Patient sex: F
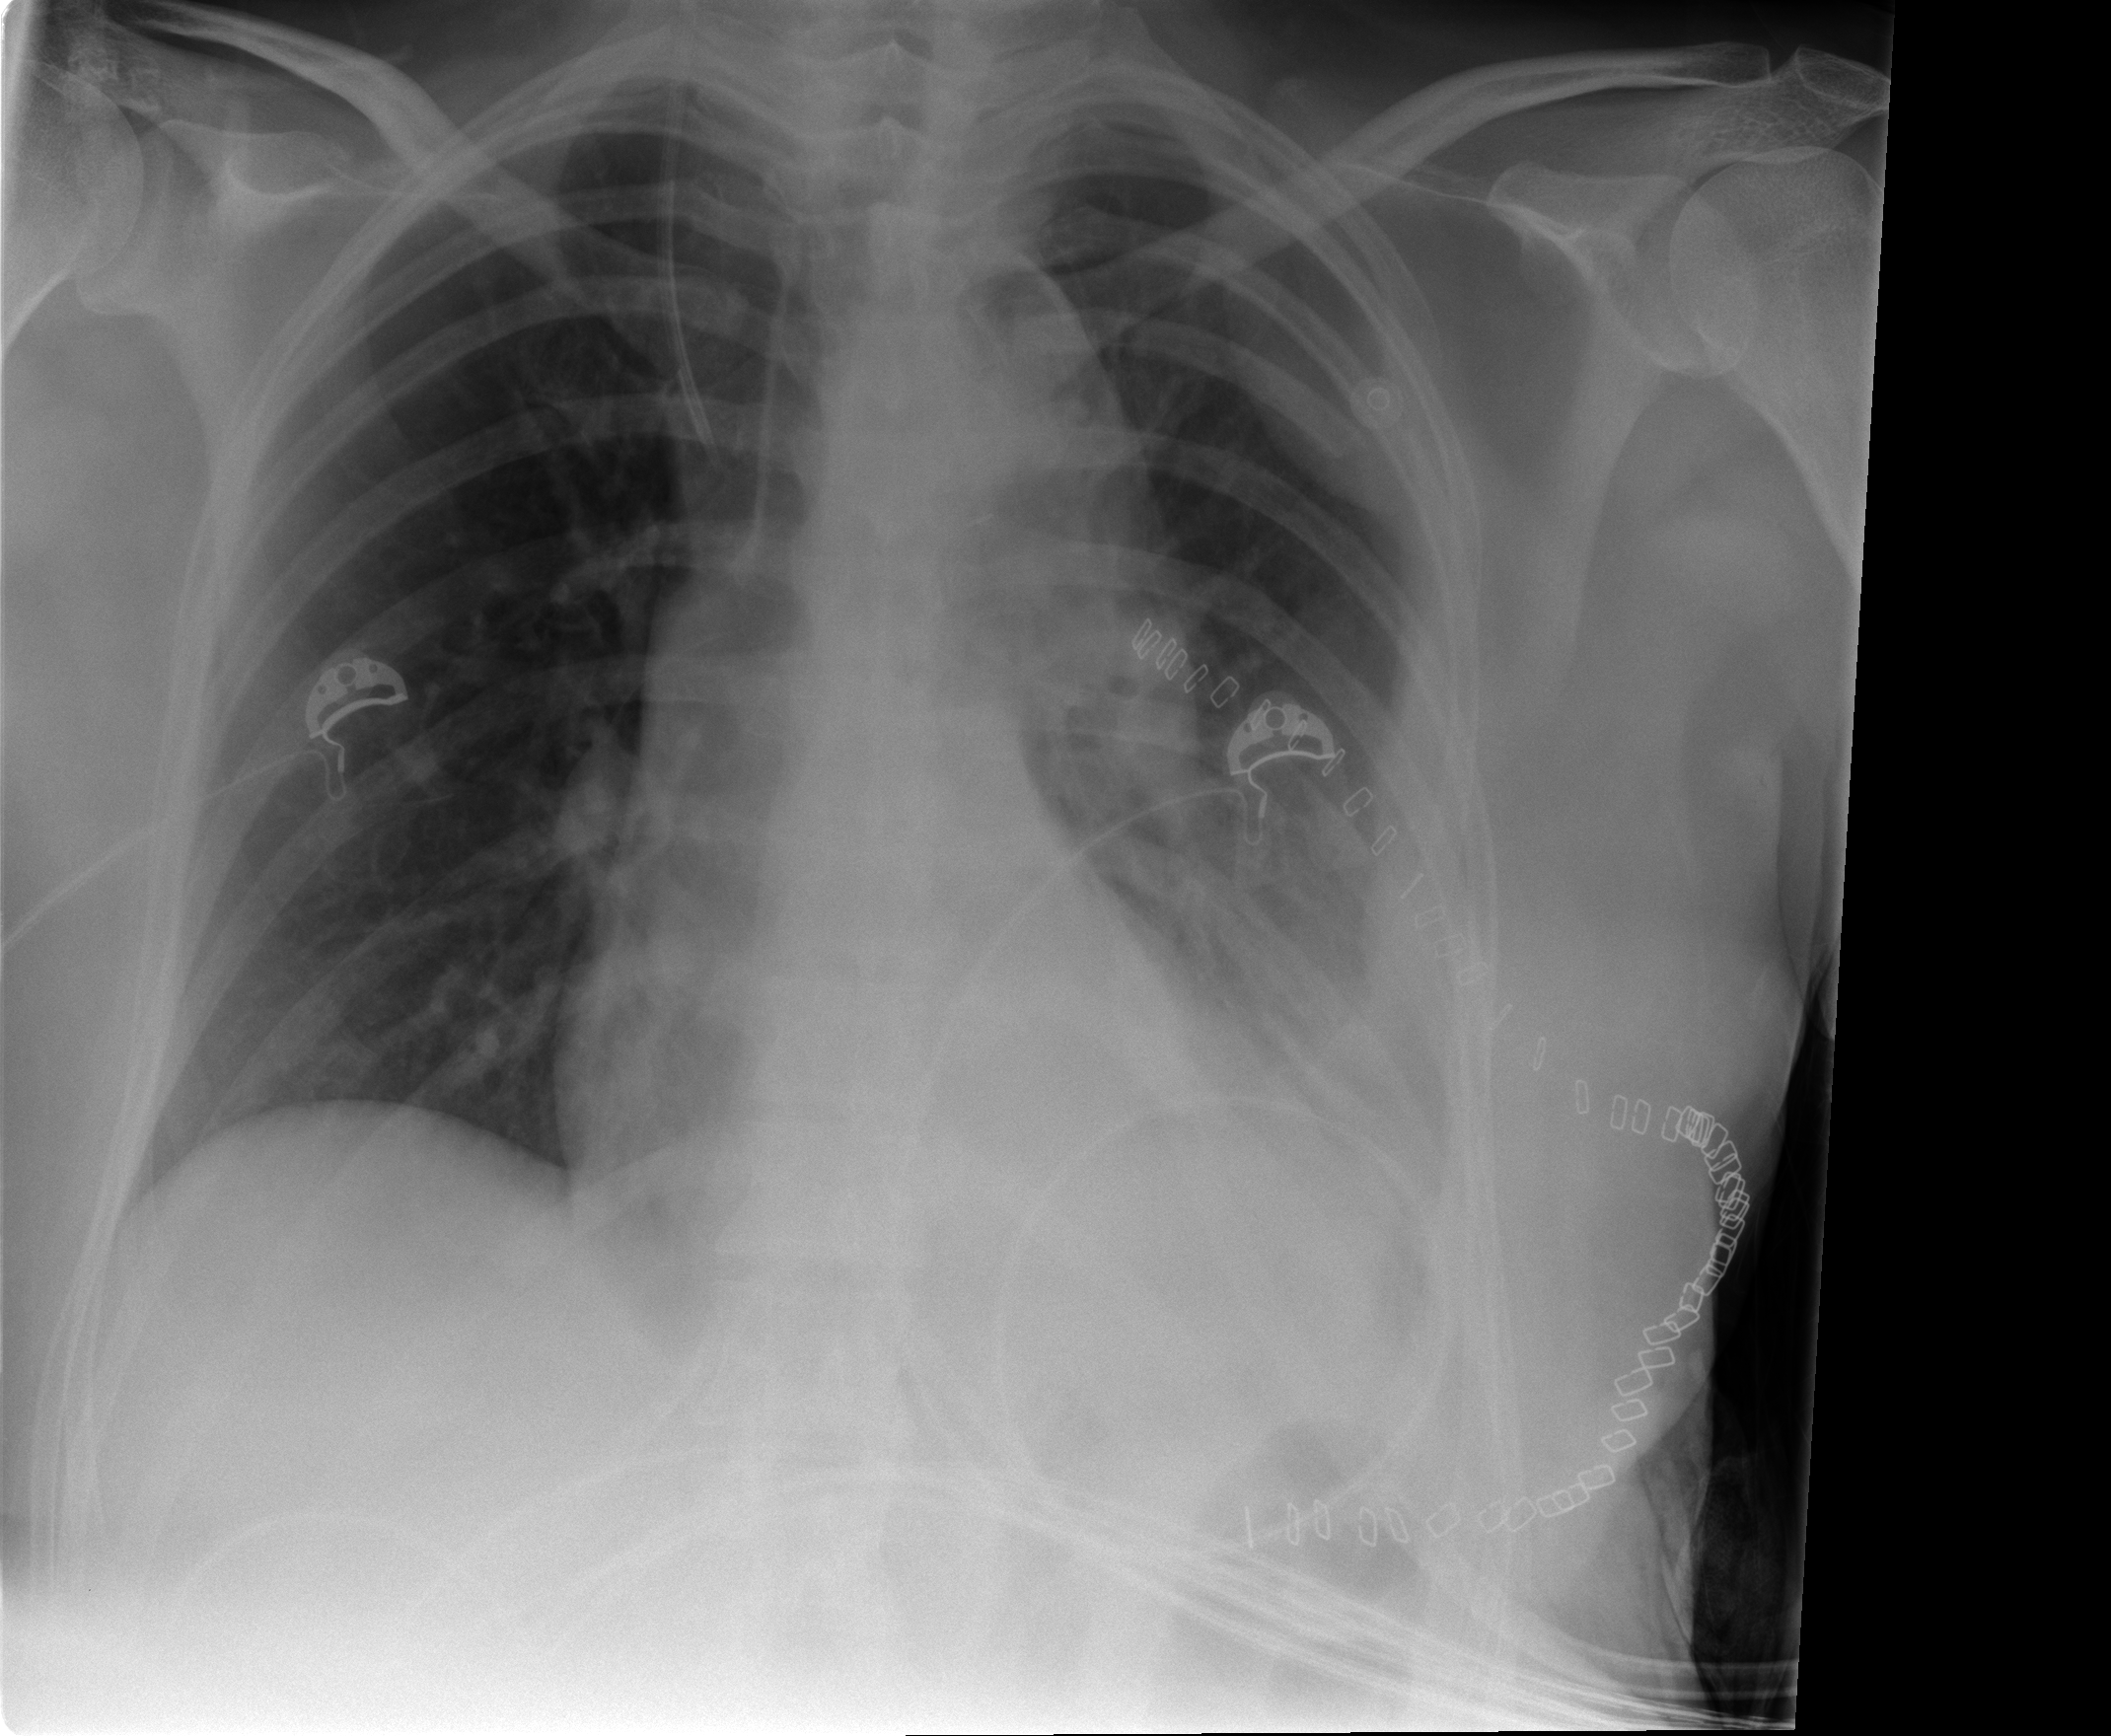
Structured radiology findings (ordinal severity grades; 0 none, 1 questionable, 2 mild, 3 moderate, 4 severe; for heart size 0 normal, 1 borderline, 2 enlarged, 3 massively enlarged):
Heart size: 2
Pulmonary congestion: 0
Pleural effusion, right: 0
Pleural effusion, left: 3
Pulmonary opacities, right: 0
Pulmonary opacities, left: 0
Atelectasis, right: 0
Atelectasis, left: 3